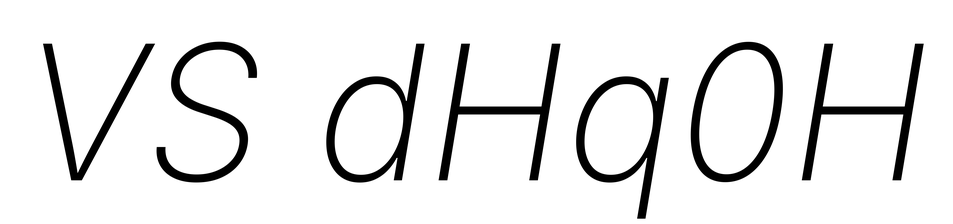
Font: Inter-Italic_ExtraLight_Italic